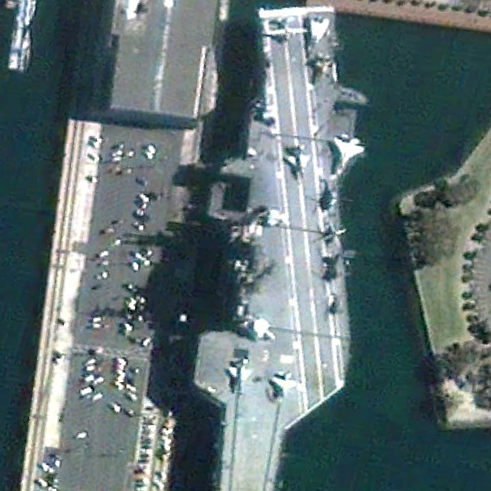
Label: aircraft_carrier